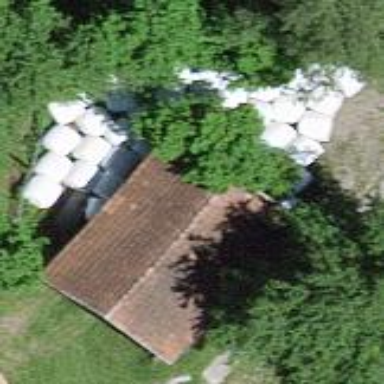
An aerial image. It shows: Rural barn.